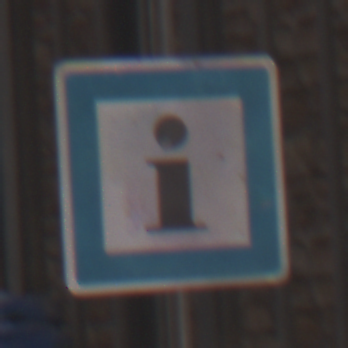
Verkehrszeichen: Informationsstelle
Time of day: Midday
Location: Outdoor (Urban)
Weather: PartlyCloudy
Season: NotSpecified
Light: Natural